Question: I cannot seem to get my head around this.
I currently have:
'''
$checkRunningSQL = $odb -> prepare("SELECT time,date FROM 'api' WHERE 'key' = :key AND 'time' + 'date' > UNIX_TIMESTAMP()");
$checkRunningSQL -> execute(array(':key' => $_GET['key']));
$countRunning = $checkRunningSQL -> fetchAll();
$stillrunning = ($countRunning[0][time] + $countRunning[0][date]) - time();
if($stillrunning >= 1)
{
echo '<p><strong>ERROR: </strong>You currently have more than your allocated running.</p>';
die();
}
'''
This currently checks in a table such as this:

This is working fine if they have 1 current one running. However I was wanting to make a limit per key. Just now if they have one currently running say with 10 seconds, they cannot launch another one until those 10 seconds are up. But what I was wanting is so that they can launch 5, and if they try and launch a 6th it will echo the error.
When they request the page, they specify arguments which then gets entered into the MySQL:
'''
$insertLogSQL = $odb -> prepare("INSERT INTO 'api' VALUES (:key, :ip, :port, :time, :method, UNIX_TIMESTAMP())");
$insertLogSQL -> execute(array(':key' => $_GET['key'], ':ip' => $_GET['host'], ':port' => $_GET['port'], ':time' => $_GET['time'], ':method' => $_GET['method']));
'''
I cannot seem to get my head around how to limit them to 5 instead on one single one. Any ideas throws at this would be brilliant.
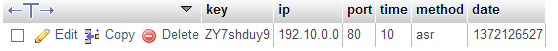
Answer: Could you just (prior to the insert) do a check on the current amount of running instances for the API key? Something like:
'''
$SESSION_LIMIT = 5;
$precheck = $odb->prepare("SELECT count(*) AS 'active_sessions' FROM 'api' WHERE 'key' = :key AND (UNIX_TIMESTAMP() BETWEEN date AND (date + time))");
$precheck->execute(array(':key' => $_GET['key']));
if (($result = $precheck->fetch()) && $result['active_sessions'] >= $SESSION_LIMIT) {
// too many sessions
echo "Can't create any more sessions at this time";
}
'''